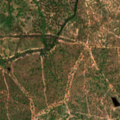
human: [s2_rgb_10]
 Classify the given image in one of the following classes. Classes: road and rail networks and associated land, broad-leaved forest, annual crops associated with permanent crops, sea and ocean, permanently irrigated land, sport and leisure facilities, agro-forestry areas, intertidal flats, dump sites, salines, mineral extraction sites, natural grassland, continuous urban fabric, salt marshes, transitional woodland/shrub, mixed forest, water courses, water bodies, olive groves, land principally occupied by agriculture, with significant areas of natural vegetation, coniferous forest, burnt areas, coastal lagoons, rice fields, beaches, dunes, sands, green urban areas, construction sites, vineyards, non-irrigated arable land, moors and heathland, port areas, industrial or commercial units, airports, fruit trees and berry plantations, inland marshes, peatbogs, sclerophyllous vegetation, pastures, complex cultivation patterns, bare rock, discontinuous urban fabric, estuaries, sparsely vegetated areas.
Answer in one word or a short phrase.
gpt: continuous urban fabric